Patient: sex F, age 75
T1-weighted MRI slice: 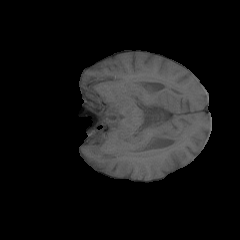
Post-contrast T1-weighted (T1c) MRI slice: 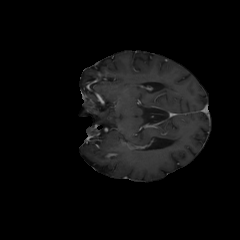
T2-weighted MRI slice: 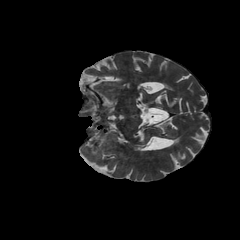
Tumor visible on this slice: no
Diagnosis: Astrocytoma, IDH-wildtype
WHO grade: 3